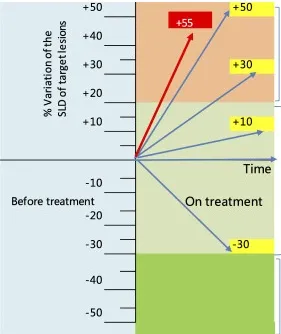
Evaluation of HPD by the RECIST1.1 criteria and tumor growth kinetics after starting immunotherapy with pembrolizumab. (A) Evaluation of HPD by measuring the variation in the SLD of target lesions according to RECIST1.1 criteria.
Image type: pathology (immunostaining)